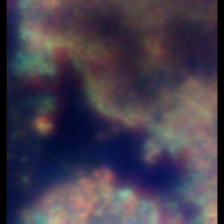
Taxon: Unknown_detritus
Group: Unknown